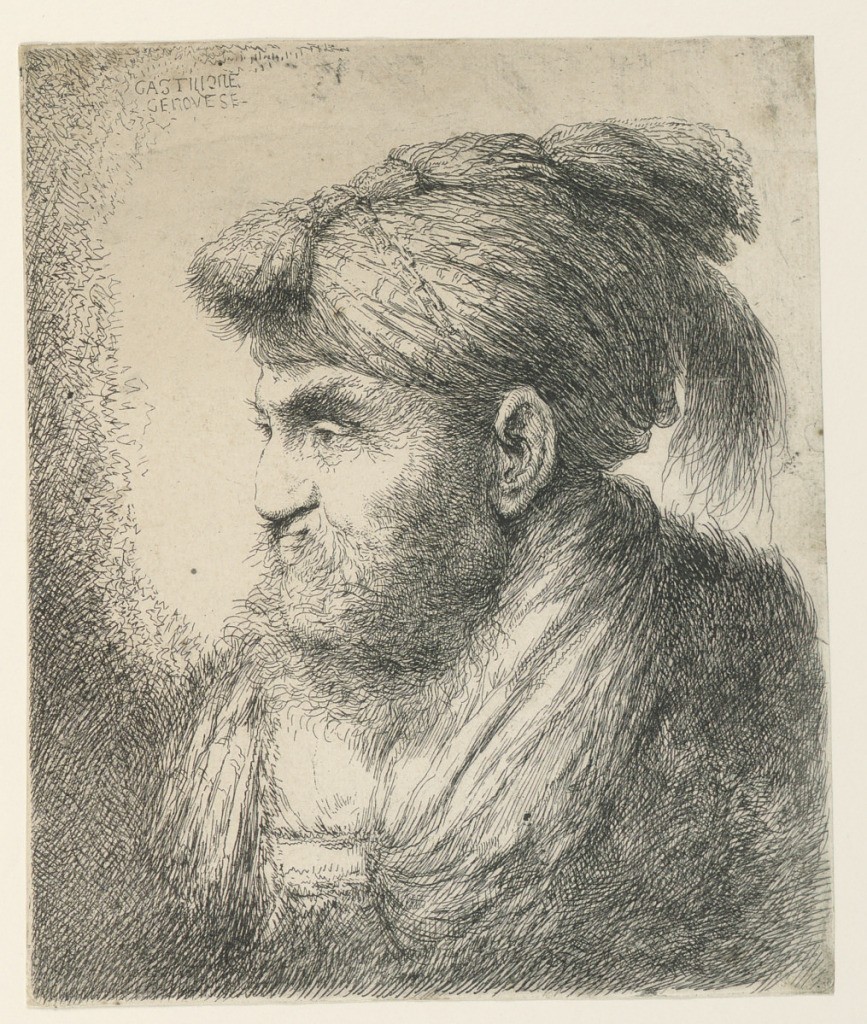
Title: Portrait of a Man with a Turban
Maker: Giovanni Benedetto Castiglione, Italian, 1609–1664
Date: ca. 1650
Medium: Etching on paper
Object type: Print
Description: Portrait of a male figure in profile, facing left. He wears a turban and has a long beard and hair.